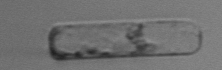
Label: Guinardia_delicatula